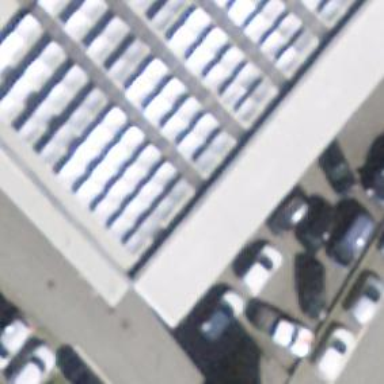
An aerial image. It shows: Car repair shop.